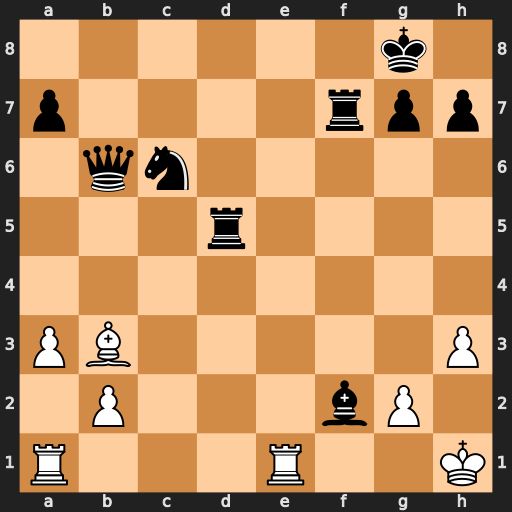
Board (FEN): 6k1/p4rpp/1qn5/3r4/8/PB5P/1P3bP1/R3R2K
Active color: w
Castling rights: -
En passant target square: -
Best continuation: Re8+ Rf8 Bxd5+ Kh8 Rxf8#